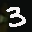
Label: 3